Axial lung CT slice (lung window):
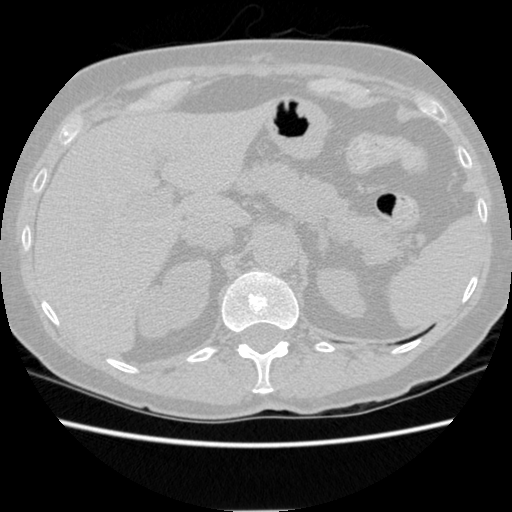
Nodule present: no